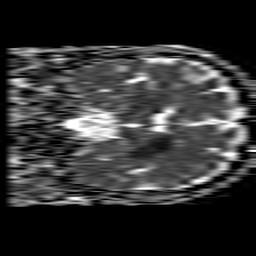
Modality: ADC
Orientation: coronal
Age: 66
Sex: male
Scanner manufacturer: philips
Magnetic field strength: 1.5 T
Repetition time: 4.6 s
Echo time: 0.08528 s